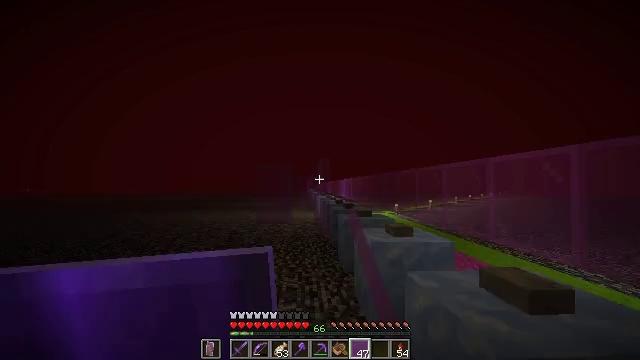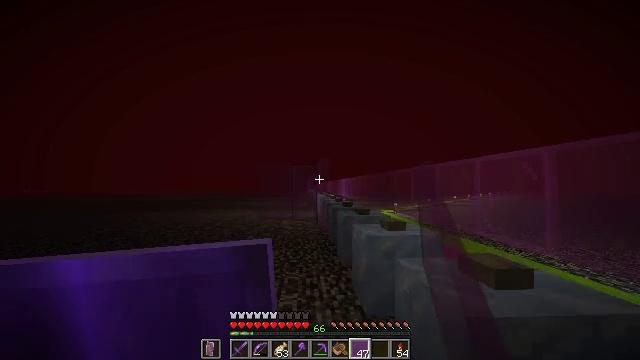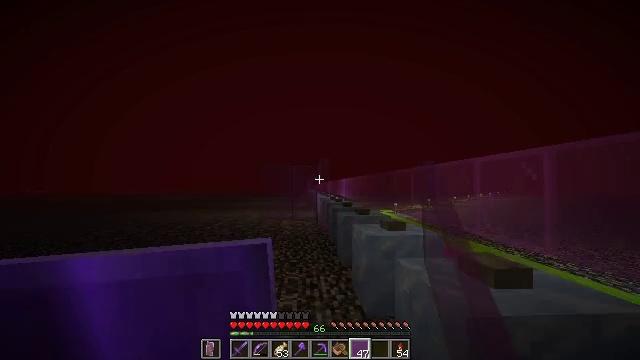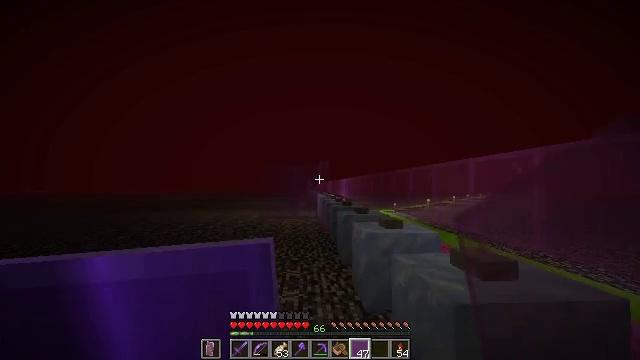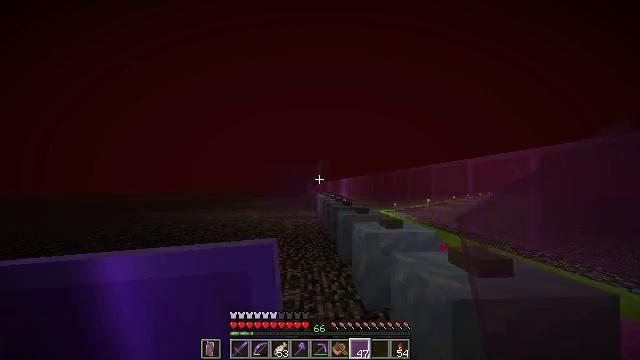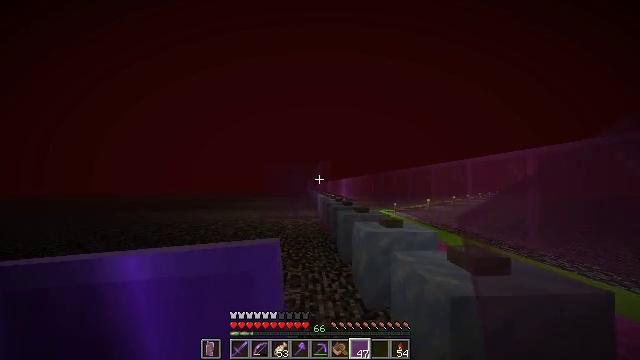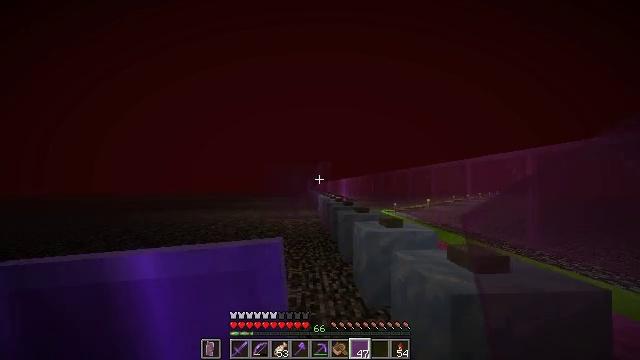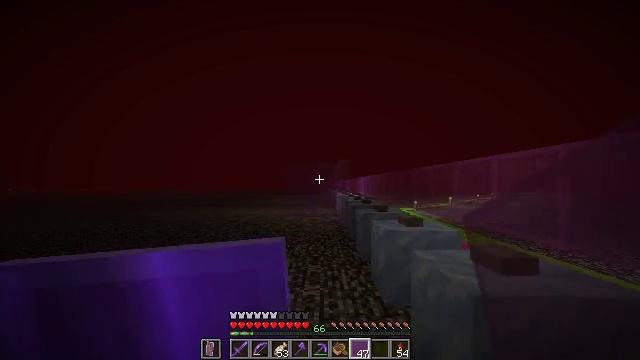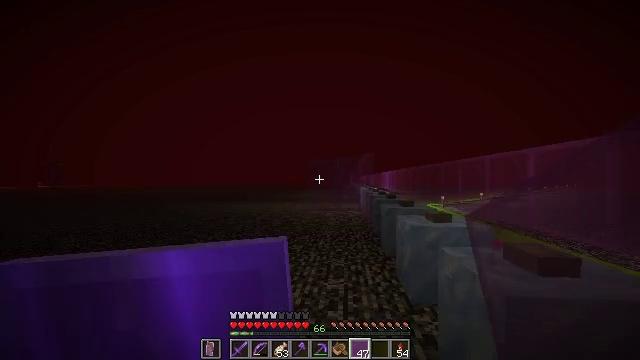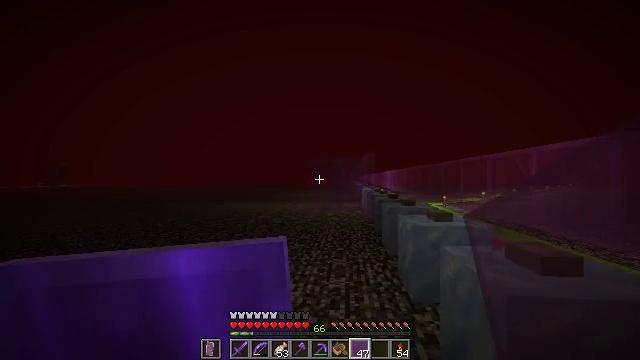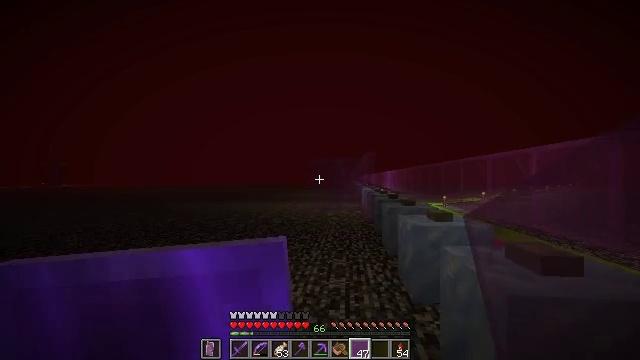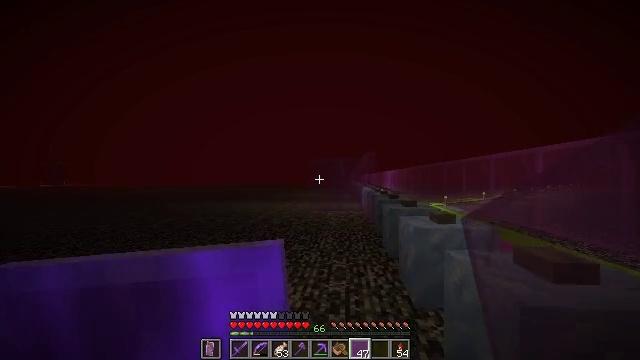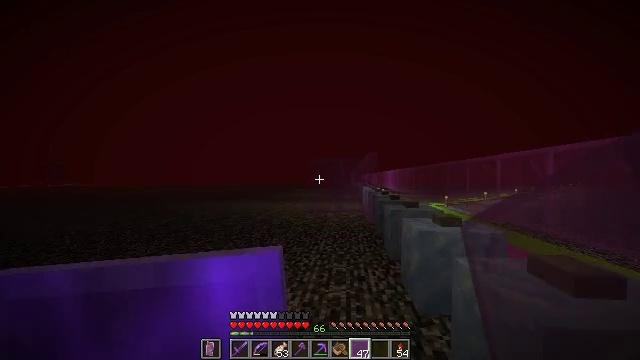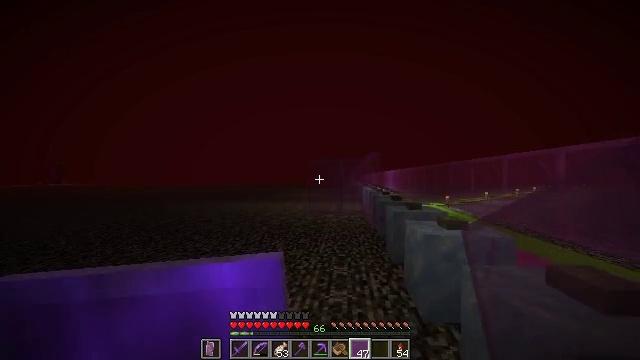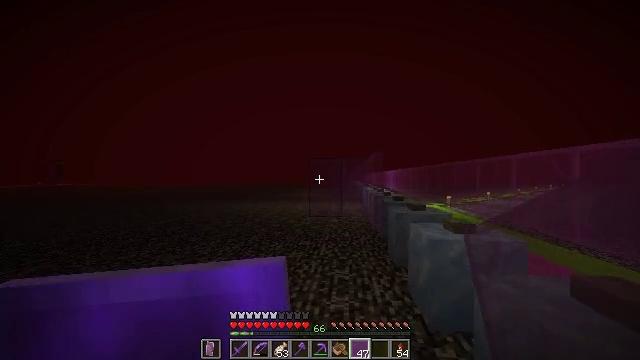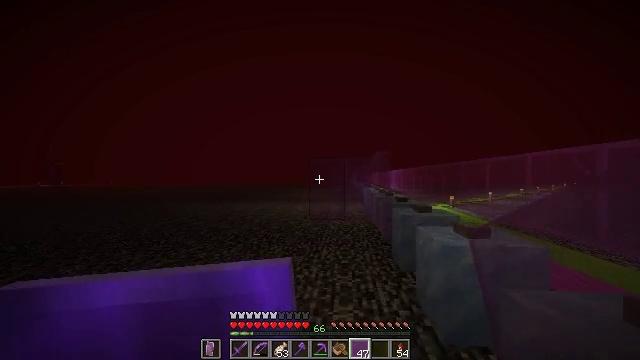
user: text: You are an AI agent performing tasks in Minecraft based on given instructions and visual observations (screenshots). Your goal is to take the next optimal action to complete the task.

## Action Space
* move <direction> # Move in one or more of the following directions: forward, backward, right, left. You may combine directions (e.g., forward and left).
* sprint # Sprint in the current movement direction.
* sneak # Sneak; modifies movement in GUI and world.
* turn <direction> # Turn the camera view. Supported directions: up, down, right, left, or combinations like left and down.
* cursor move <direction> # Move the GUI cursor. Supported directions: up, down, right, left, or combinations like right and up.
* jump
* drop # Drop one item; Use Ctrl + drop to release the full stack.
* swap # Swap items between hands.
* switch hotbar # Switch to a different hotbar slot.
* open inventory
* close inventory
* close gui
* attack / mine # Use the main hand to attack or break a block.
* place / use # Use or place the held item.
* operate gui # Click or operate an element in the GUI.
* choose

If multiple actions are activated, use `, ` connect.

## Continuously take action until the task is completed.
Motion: motion action
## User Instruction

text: Collect pieces of magenta stained glass pane.
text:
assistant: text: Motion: move back
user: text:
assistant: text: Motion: no_op
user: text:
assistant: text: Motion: no_op
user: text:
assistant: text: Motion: no_op
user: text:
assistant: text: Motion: no_op
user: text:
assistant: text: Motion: no_op
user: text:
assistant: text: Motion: turn left
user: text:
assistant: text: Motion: turn left and down
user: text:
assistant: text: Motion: no_op
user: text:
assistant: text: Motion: no_op
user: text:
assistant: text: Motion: move forward
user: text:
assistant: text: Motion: move forward
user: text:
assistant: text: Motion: move forward
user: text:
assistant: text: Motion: move forward
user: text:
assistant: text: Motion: move forward
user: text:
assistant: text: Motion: move forward
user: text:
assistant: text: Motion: move forward
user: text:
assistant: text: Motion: move forward, turn right
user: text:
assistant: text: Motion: move forward
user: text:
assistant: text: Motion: move forward
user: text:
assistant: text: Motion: move forward
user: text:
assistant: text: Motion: no_op
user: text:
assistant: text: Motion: no_op
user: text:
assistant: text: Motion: no_op
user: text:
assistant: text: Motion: no_op
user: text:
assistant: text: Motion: no_op
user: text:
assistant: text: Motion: no_op
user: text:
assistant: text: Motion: no_op
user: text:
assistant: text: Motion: no_op
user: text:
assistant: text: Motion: no_op